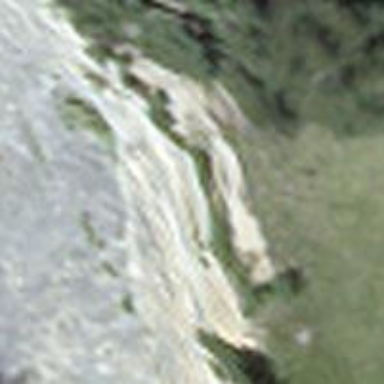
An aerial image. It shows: Cliff in nature.